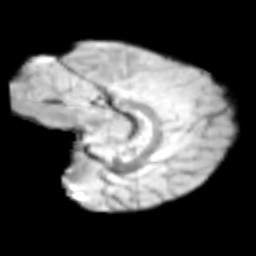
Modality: T2w
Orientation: sagittal
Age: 10
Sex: female
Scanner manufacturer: siemens
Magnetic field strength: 3 T
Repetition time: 3.8 s
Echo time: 0.07 s